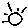
Label: sun